Question: I'm currently working on an augmented reality application using a medical imaging program called 3DSlicer. My application runs as a module within the Slicer environment and is meant to provide the tools necessary to use an external tracking system to augment a camera feed displayed within Slicer.
Currently, everything is configured properly so that all that I have left to do is automate the calculation of the camera's extrinsic matrix, which I decided to do using OpenCV's 'solvePnP()' function. Unfortunately this has been giving me some difficulty as I am not acquiring the correct results.
My tracking system is configured as follows:
- - - - -

I obtained two sets of points, one 2D and one 3D. The 2D points are the coordinates of a chessboard's corners in pixel coordinates while the 3D points are the corresponding world coordinates of those same corners relative to M. These were recorded using openCV's 'detectChessboardCorners()' function for the 2 dimensional points and the pointer for the 3 dimensional. I then transformed the 3D points from M space to C space by multiplying them by C inverse. This was done as the 'solvePnP()' function requires that 3D points be described relative to the world coordinate system of the camera, which in this case is C, not M.
Once all of this was done, I passed in the point sets into 'solvePnp()'. The transformation I got was completely incorrect, though. I am honestly at a loss for what I did wrong. Adding to my confusion is the fact that OpenCV uses a different coordinate format from OpenGL, which is what 3DSlicer is based on. If anyone can provide some assistance in this matter I would be exceptionally grateful.
Also if anything is unclear, please don't hesitate to ask. This is a pretty big project so it was hard for me to distill everything to just the issue at hand. I'm wholly expecting that things might get a little confusing for anyone reading this.
Thank you!
UPDATE #1: It turns out I'm a giant idiot. I recorded colinear points only because I was too impatient to record the entire checkerboard. Of course this meant that there were nearly infinite solutions to the least squares regression as I only locked the solution to 2 dimensions! My values are much closer to my ground truth now, and in fact the rotational columns seem correct except that they're all completely out of order. I'm not sure what could cause that, but it seems that my rotation matrix was mirrored across the center column. In addition to that, my translation components are negative when they should be positive, although their magnitudes seem to be correct. So now I've basically got all the right values in all the wrong order.
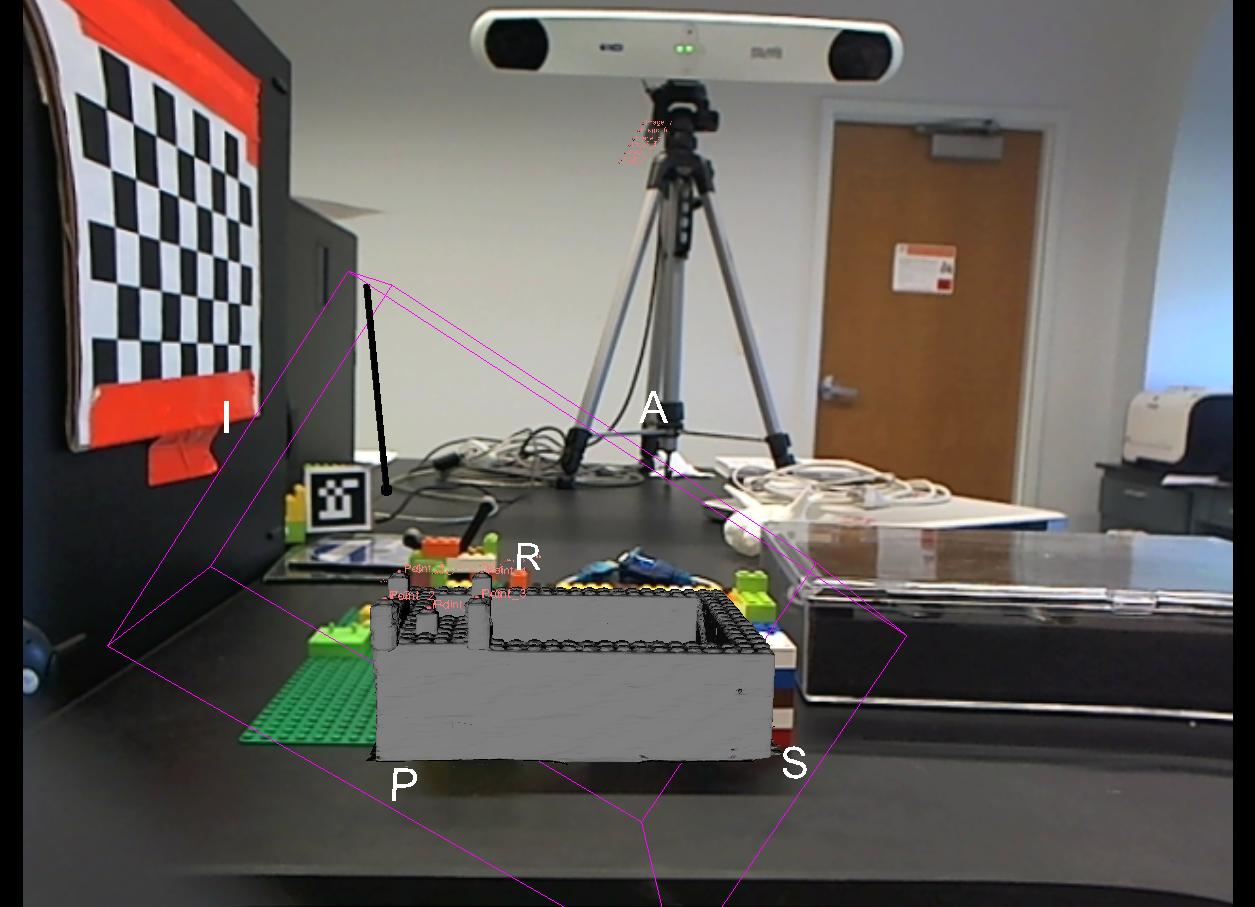
Answer: Mirror/rotational ambiguity.
You basically need to reorient your coordinate frames by imposing the constraints that (1) the scene is in front of the camera and (2) the checkerboard axes are oriented as you expect them to be. This boils down to multiplying your calibrated transform for an appropriate ("hand-built") rotation and/or mirroring.
The basic problems is that the calibration target you are using - even when all the corners are seen, has at least a 180^ deg rotational ambiguity unless color information is used. If some corners are missed things can get even weirder.
You can often use prior info about the camera orientation w.r.t. the scene to resolve this kind of ambiguities, as I was suggesting above. However, in more dynamical situation, of if a further degree of automation is needed in situations in which the target may be only partially visible, you'd be much better off using a target in which each small chunk of corners can be individually identified. My favorite is Matsunaga and Kanatani's "2D barcode" one, which uses sequences of square lengths with unique crossratios. See the paper <URL>.